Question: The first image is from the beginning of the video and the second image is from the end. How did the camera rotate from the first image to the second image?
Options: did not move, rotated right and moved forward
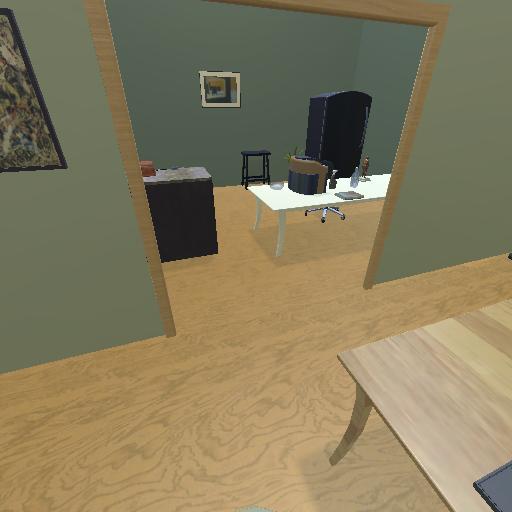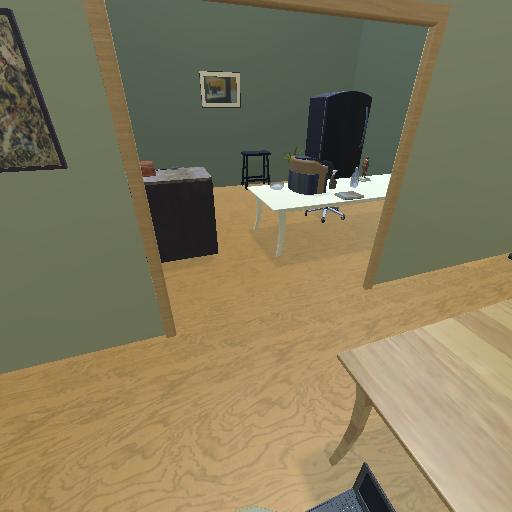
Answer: did not move